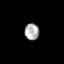
Tissue: skin
Cell type: Epithelial cells
Senescence score: 0.282
Nuclear area (px): 236
Mean DAPI intensity: 171.013